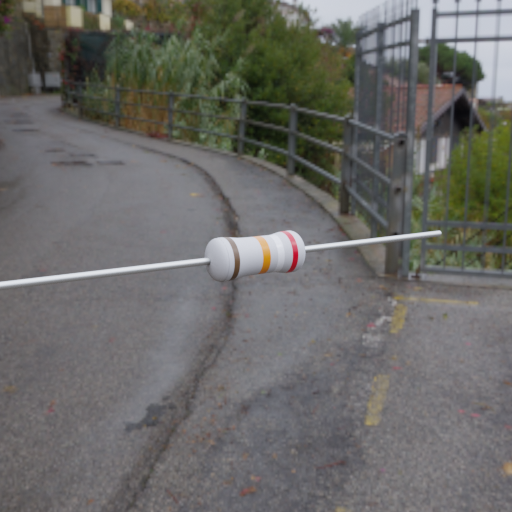
Resistor colour bands (in order): brown, orange, white, red